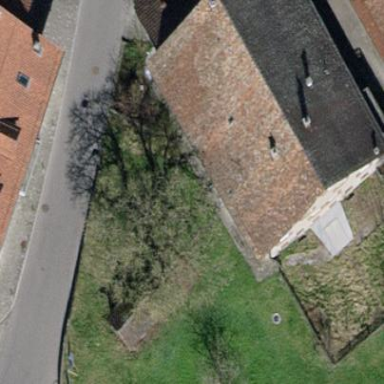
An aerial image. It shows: Building with pitched roof.